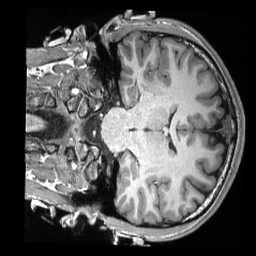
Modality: T1w
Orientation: coronal
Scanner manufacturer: siemens
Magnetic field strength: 3 T
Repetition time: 2.3 s
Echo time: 0.00308 s